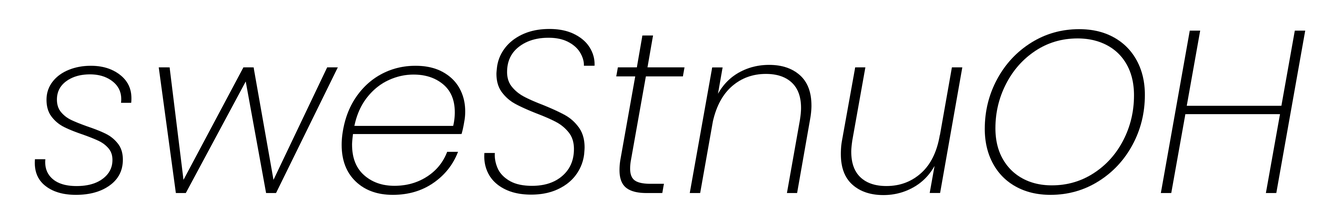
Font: Poppins-ExtraLightItalic